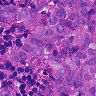
Metastatic tissue present: yes